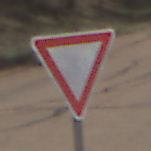
Verkehrszeichen: VorfahrtGewaehren
Umgebung: Outdoor, RoadRail
Tageszeit: Midday
Wetter: Clear
Licht: Natural
Jahreszeit: NotSpecified
Kontrast: HighContrast